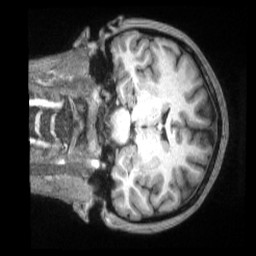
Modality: T1w
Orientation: coronal
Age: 23
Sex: female